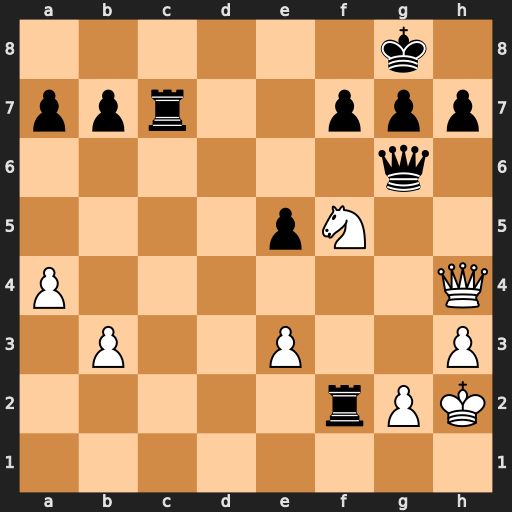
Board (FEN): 6k1/ppr2ppp/6q1/4pN2/P6Q/1P2P2P/5rPK/8
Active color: w
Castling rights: -
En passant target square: -
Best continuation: Qd8#